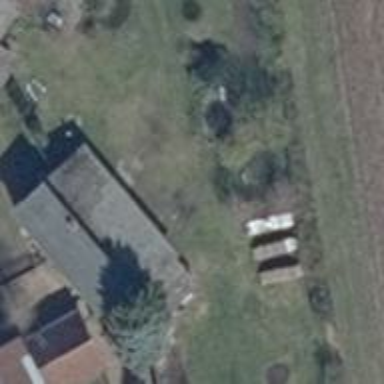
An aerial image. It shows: Simple house.